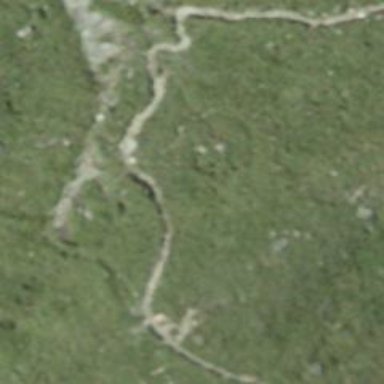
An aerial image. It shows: Path.